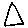
Label: triangle